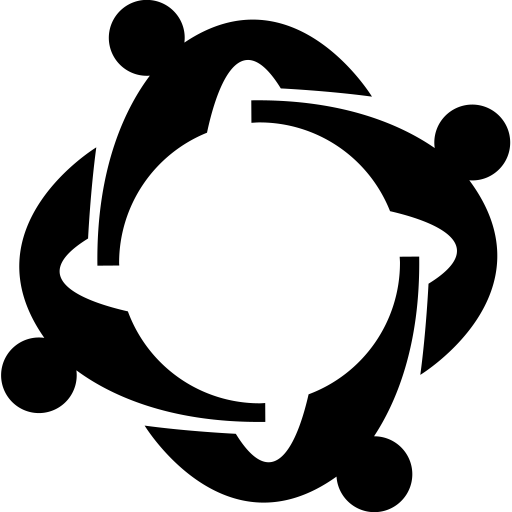
Tags: icon, FontAwesome, fa-icon, brand, hornbill